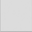
Piece: xx